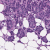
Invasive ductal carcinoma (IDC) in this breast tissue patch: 1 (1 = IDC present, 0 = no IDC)